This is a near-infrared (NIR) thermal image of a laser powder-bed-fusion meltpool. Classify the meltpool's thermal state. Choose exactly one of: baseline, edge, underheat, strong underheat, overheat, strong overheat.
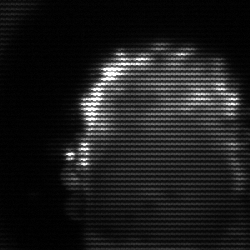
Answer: baseline